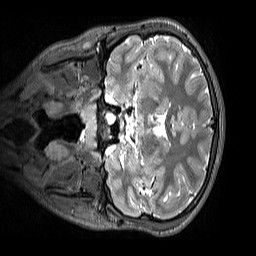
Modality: T2w
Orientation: coronal
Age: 13
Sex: male
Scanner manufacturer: siemens
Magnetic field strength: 3 T
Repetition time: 3.2 s
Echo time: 0.408 s